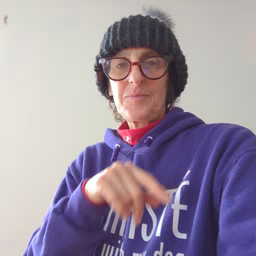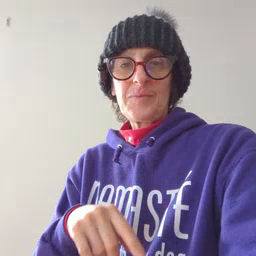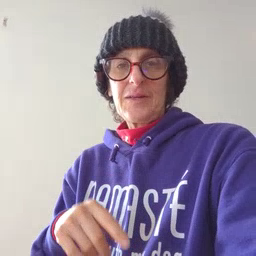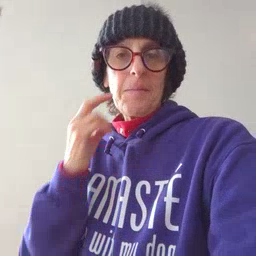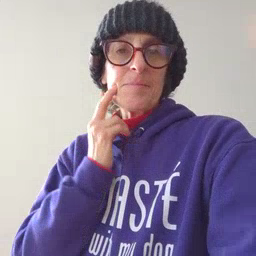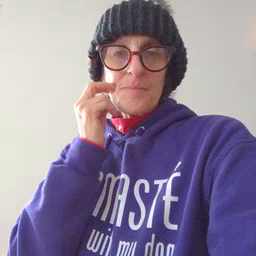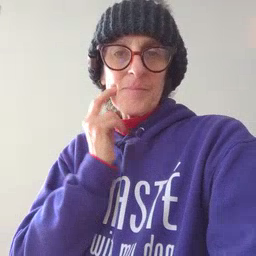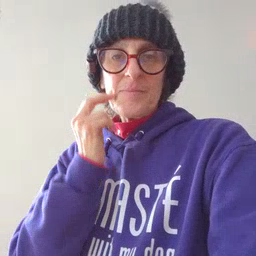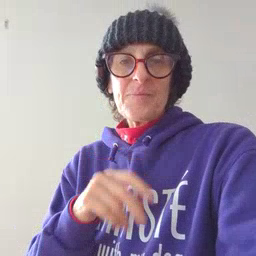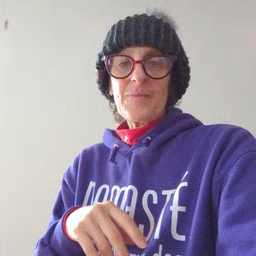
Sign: gum